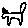
Label: cat